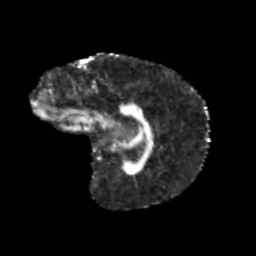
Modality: FA
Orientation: sagittal
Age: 10
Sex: male
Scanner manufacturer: siemens
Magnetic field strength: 3 T
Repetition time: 3.8 s
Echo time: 0.07 s